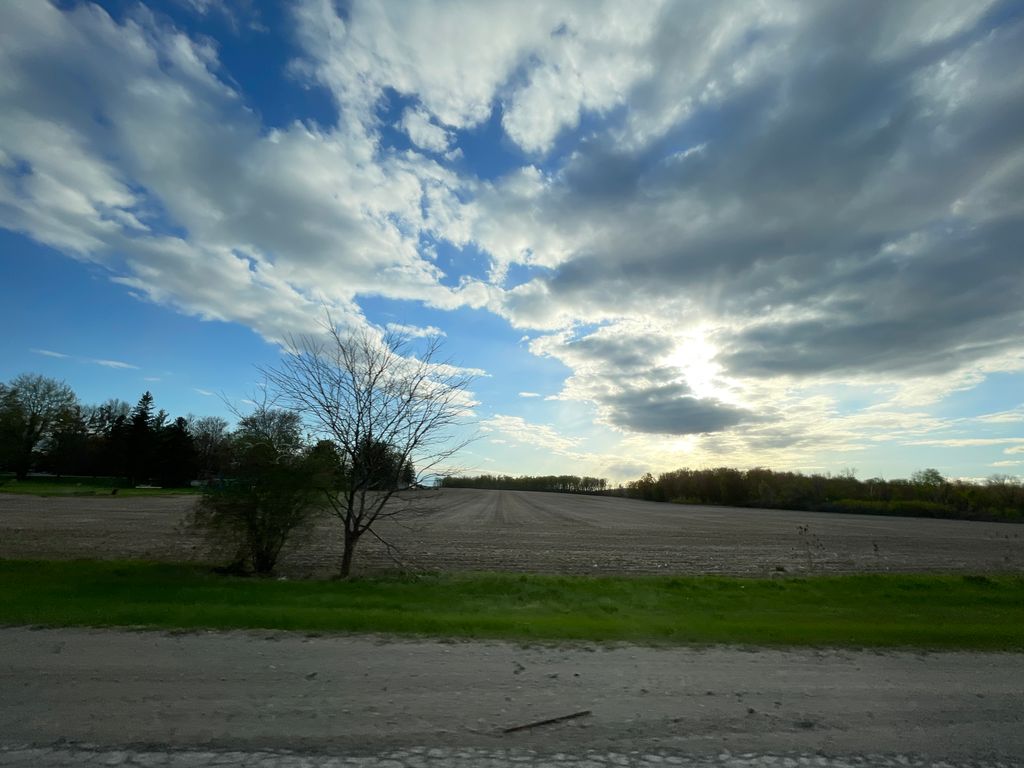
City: kitchener-waterloo